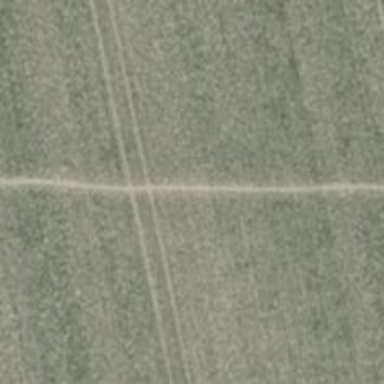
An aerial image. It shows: Path on the ground with track type of grade 4.